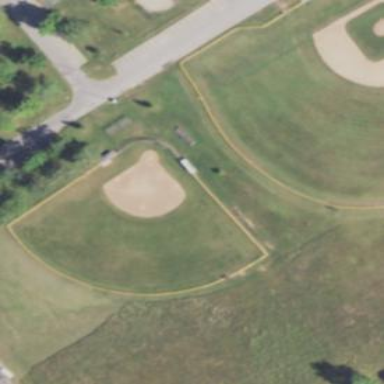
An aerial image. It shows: Grass baseball pitch for leisure and sport.